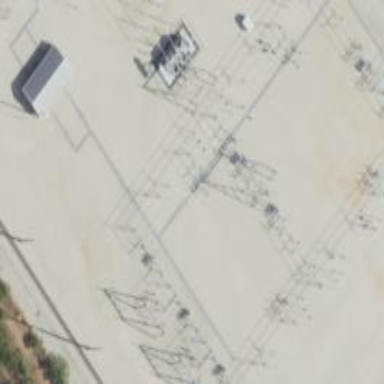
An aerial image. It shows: Switch for power supply.